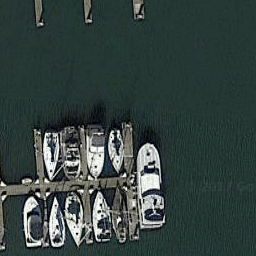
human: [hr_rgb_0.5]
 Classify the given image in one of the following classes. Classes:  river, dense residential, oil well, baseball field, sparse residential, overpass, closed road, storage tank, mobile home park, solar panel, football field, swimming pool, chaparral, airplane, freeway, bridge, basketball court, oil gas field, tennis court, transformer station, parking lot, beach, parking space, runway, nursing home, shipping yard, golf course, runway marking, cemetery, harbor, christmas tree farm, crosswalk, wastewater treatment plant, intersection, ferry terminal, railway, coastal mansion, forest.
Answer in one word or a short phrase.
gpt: harbor